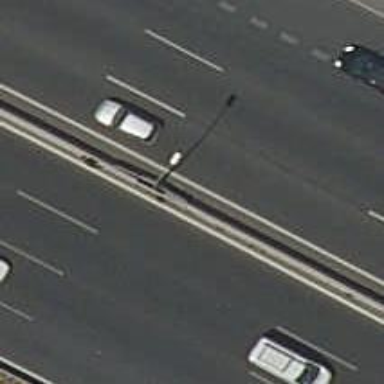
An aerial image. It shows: Jersey wall barrier.